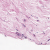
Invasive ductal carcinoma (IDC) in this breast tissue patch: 0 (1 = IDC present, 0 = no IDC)